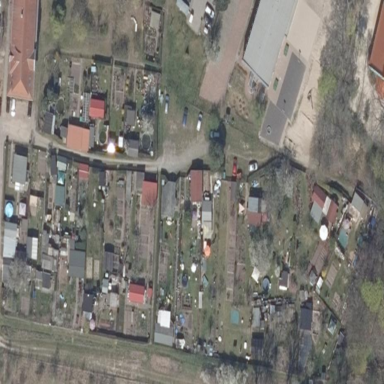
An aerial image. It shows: Area designated for allotments.